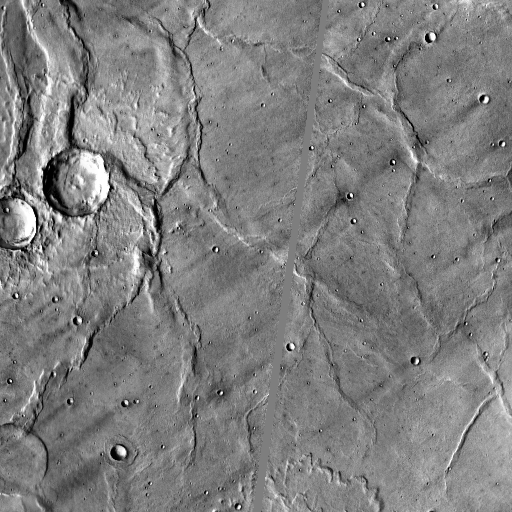
Crater classes present: Background, Other, Layered, Buried